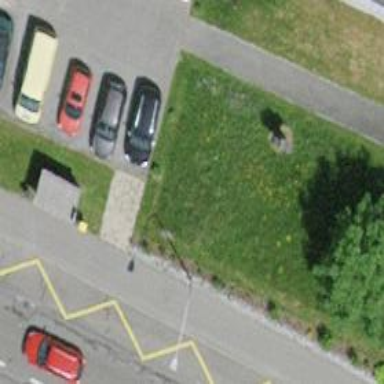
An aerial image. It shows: Post box.